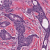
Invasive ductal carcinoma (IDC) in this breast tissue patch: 1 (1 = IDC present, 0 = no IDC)